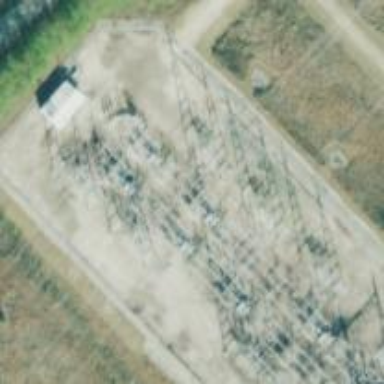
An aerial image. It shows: Switch for power supply.